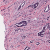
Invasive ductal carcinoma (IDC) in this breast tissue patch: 1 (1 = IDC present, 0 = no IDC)